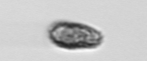
Label: Pseudochattonella_farcimen